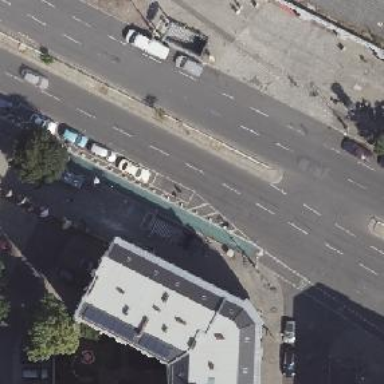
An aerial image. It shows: Car-sharing service available at this location.